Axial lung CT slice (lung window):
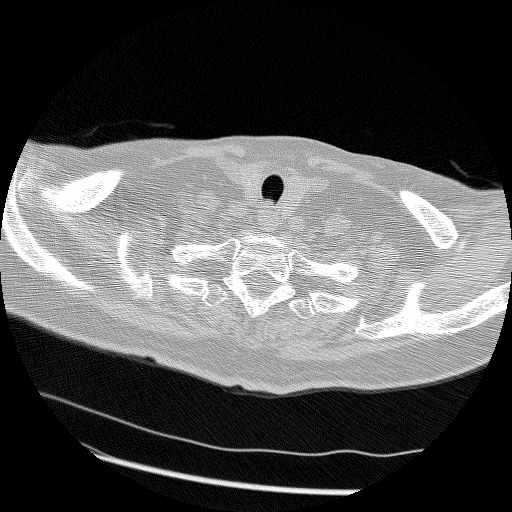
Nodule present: no